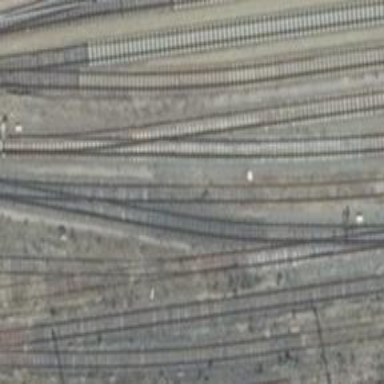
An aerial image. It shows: Railway yard.